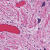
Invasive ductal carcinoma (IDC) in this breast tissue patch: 0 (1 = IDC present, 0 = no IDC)